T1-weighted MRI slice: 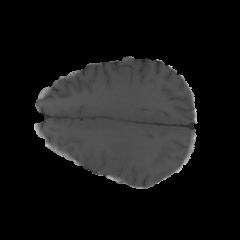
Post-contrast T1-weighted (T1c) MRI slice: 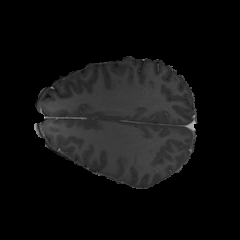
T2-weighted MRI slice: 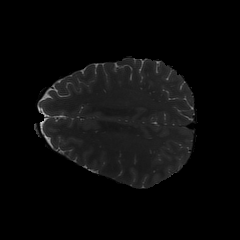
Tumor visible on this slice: no